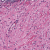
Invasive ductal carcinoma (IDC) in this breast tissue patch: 1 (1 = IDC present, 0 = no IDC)